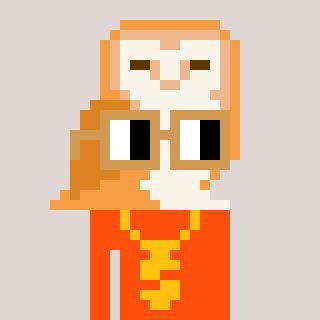
a pixel art character with square brown glasses, a owl-shaped head and a orange-colored body on a warm background